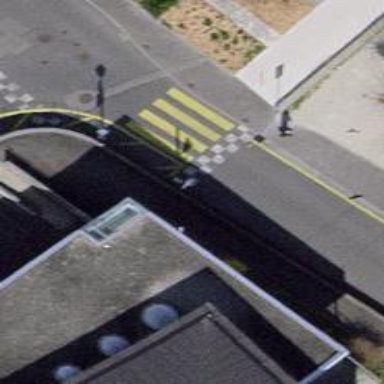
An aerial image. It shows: Bump for traffic calming.